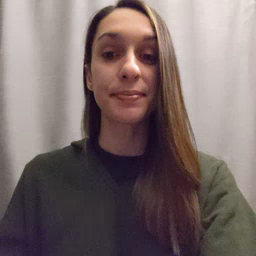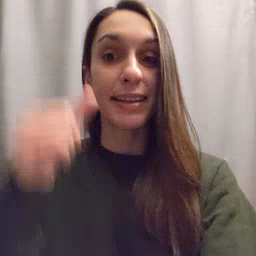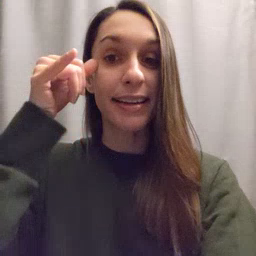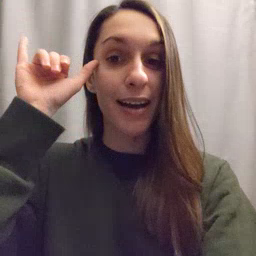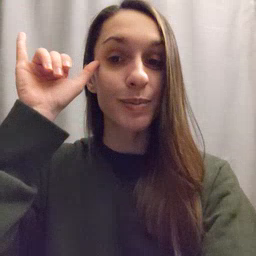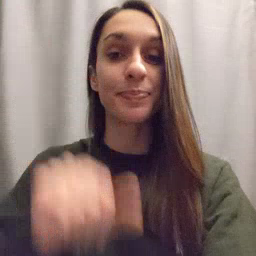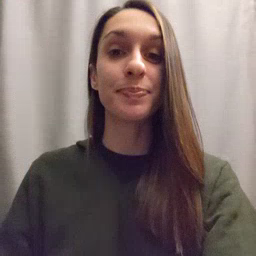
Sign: cow